Question: I am attempting to create a table with multiple column such as

The initial implementation I thought was is that use
with key being "String" and value being "List" of String.
But is this the most efficient way? I would be accessing data entry a lot and I am assuming since Java List is implemented in ArrayList, updating each data entry is not too slow. Am I correct?
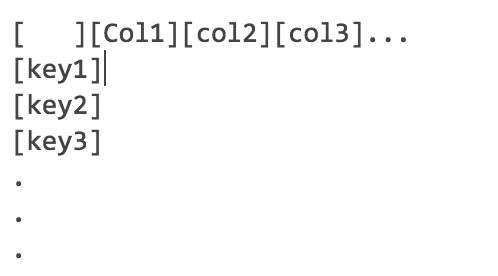
Answer: You can use Guava's <URL>.
For instance using a <URL>:
'''
Table<RowType, ColumnType, String> table = HashBasedTable.create();
'''